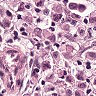
Metastatic tissue present: yes